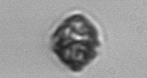
Label: Kryptoperidinium_triquetrum